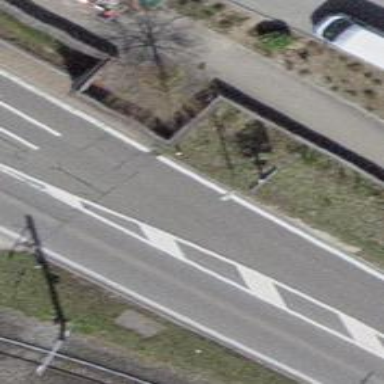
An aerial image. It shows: Primary road with asphalt surface.